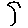
Label: moon